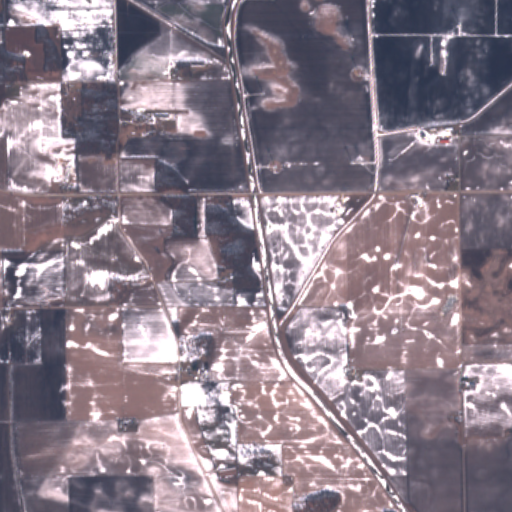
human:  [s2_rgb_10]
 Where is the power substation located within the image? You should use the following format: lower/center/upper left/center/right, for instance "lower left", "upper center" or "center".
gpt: The power substation is located in the center right of the image.
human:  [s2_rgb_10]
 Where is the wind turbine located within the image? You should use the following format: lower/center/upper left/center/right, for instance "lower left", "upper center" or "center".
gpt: The wind turbine is located in the upper right of the image.
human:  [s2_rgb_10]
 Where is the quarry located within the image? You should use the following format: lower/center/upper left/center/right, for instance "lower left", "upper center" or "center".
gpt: There is no quarry in the image.